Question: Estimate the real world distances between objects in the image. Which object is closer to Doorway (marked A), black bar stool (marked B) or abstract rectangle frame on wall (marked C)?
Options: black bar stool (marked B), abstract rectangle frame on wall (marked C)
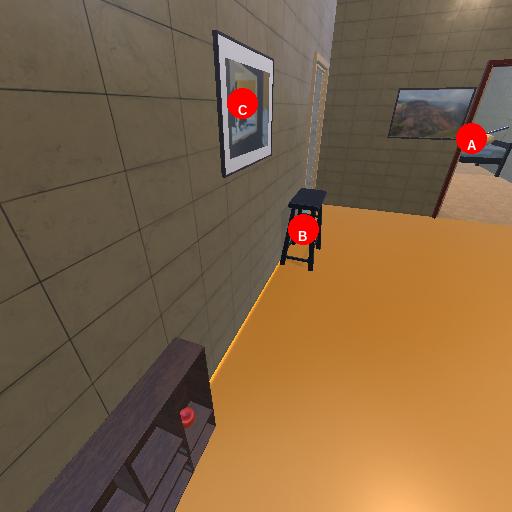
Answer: black bar stool (marked B)